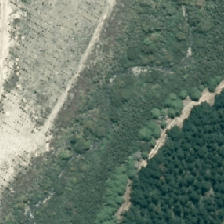
Land cover: manuka_kanuka